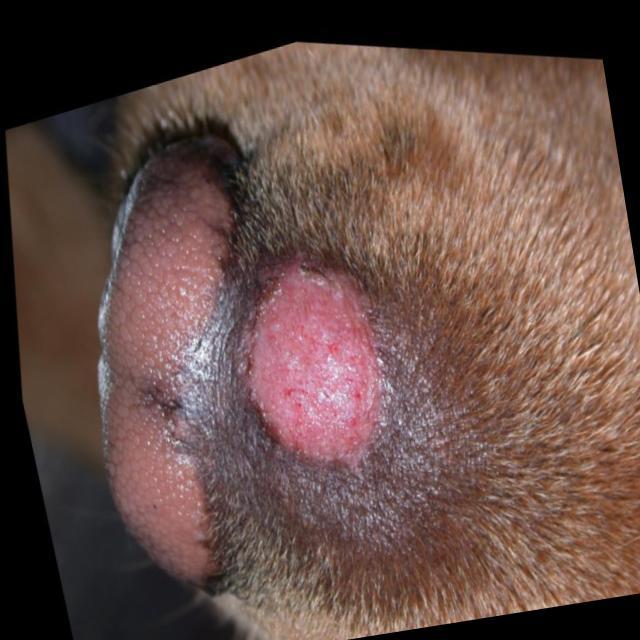
Canine ringworm (Dermatophytosis) — fungal infection caused by Microsporum or Trichophyton. Presents with circular alopecia, scaling, crusting, and broken hairs.